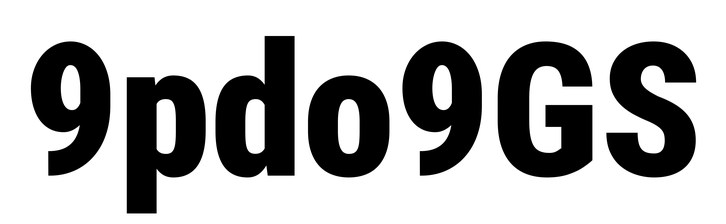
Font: Roboto_Condensed_Black